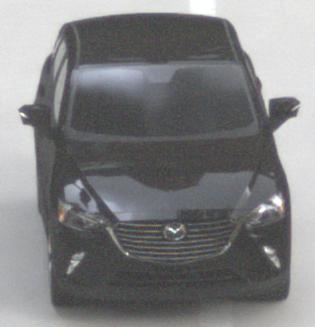
Make: Mazda
Model: CX-3 SKYACTIV-G 120
Detailed model: CX-3 (DK)
Model produced from: 2015/06
Model produced until: 2018/06
Doors: 5
Color: black
Road condition: dry road
Daytime: morning or afternoon
Contrast: low contrast